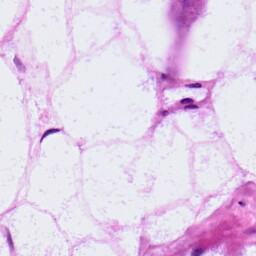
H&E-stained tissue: LymphNode